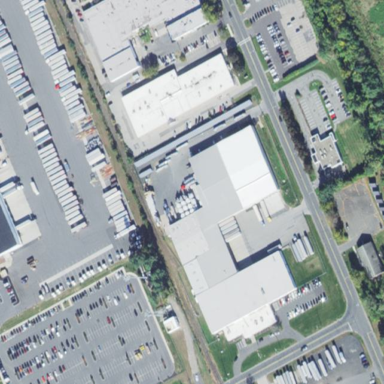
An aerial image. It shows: Warehouse building.